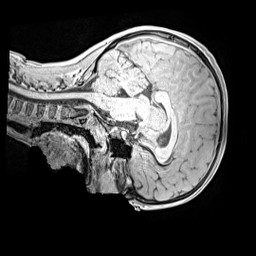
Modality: MP2RAGE
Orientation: sagittal
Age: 10
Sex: male
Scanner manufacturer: siemens
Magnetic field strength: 3 T
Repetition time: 4 s
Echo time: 0.00299 s